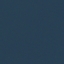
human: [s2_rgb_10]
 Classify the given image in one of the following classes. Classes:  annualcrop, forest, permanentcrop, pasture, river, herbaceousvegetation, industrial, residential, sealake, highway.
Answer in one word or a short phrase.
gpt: SeaLake